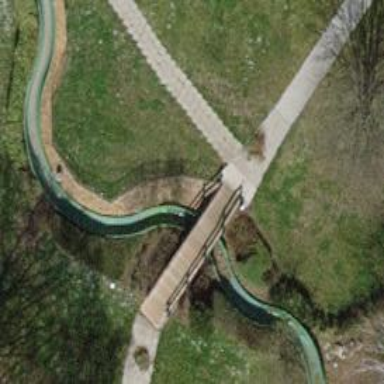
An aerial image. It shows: Footway on bridge.